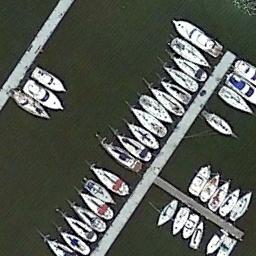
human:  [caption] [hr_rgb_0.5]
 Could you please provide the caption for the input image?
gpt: There are many ships in the harbor .

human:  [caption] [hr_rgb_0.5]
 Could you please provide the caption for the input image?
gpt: The harbor has lots of neatly docked boats and the color of the waters is green .

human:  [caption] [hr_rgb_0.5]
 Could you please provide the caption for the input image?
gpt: Many yachts are neatly arranged on the sea side of the harbor .

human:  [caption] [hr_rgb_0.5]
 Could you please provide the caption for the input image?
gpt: There are few docking stations in the harbor .

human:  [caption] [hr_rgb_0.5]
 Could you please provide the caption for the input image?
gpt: There are some ships docked neatly at the harbor .